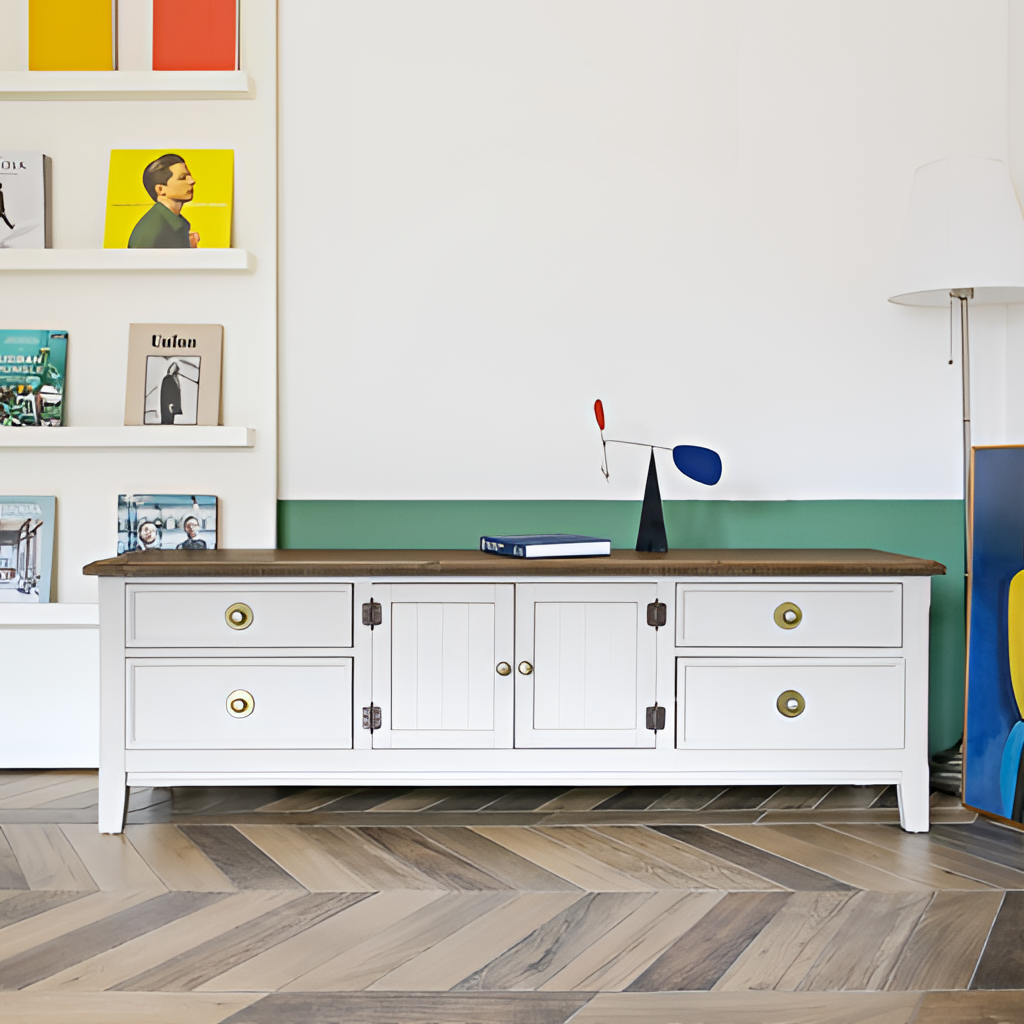
living room, wood sideboard, white and green paint wallpaper, with horizontal two tone pattern, modern, wood flooring, with chevron pattern